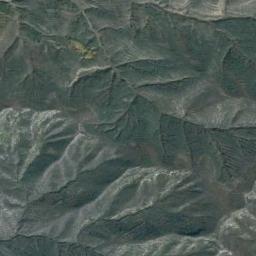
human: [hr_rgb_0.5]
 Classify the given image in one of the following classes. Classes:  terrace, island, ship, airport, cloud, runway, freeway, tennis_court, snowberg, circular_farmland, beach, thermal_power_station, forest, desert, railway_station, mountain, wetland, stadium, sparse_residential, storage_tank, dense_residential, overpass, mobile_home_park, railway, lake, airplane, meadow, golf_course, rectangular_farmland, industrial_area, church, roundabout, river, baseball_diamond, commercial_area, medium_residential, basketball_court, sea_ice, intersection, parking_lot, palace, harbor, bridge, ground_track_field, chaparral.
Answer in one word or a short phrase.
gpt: mountain